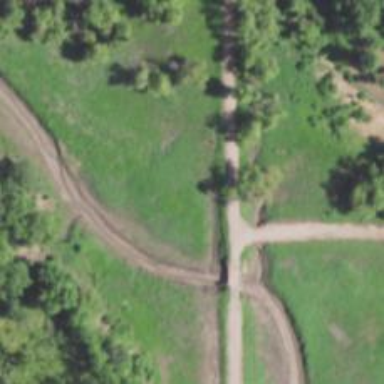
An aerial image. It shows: Track road.